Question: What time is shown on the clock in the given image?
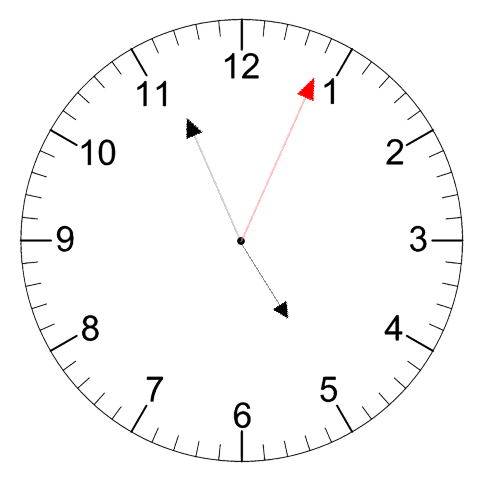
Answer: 04:56:04